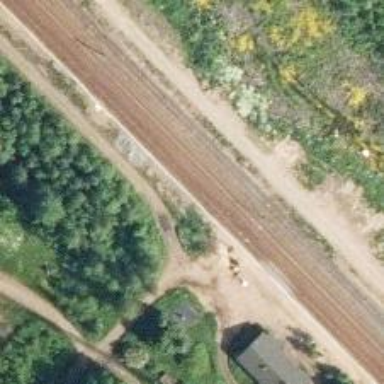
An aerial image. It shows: Railway with continuous electrified contact line.